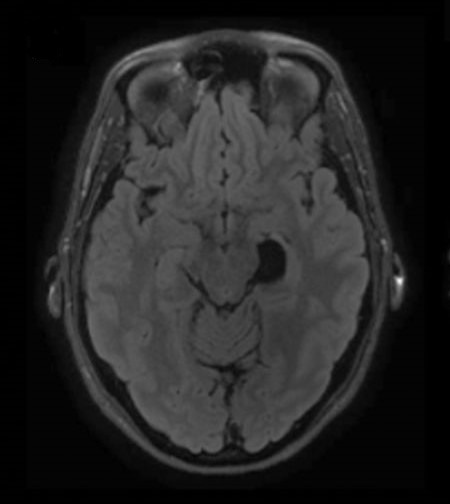
Label: notumor